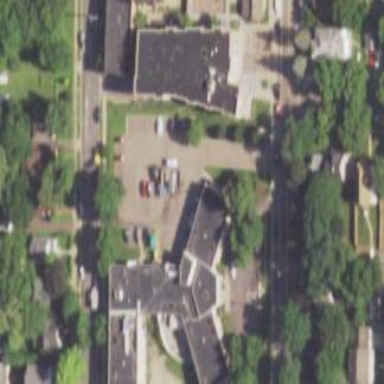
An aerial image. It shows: Nursing home building.